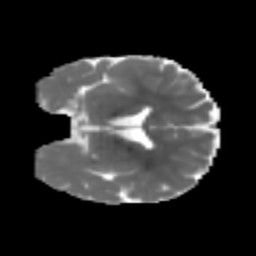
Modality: MD
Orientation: coronal
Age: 6
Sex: male
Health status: healthy